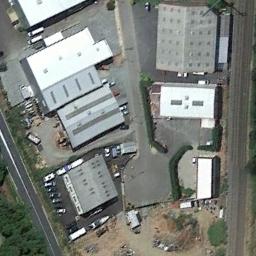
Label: industrial_area